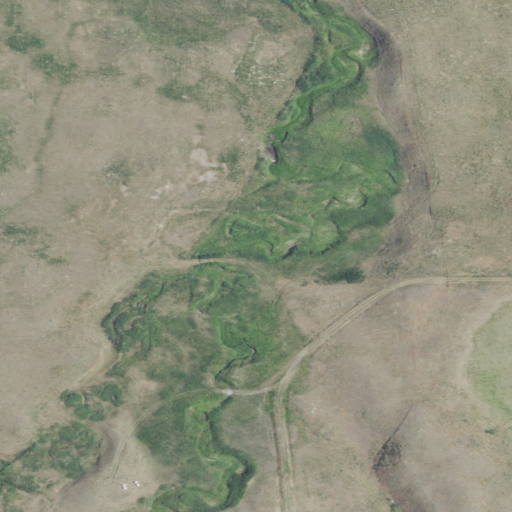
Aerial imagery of valley in Montana named Spring Coulee containing shrub, grassland, and herbaceous wetlands